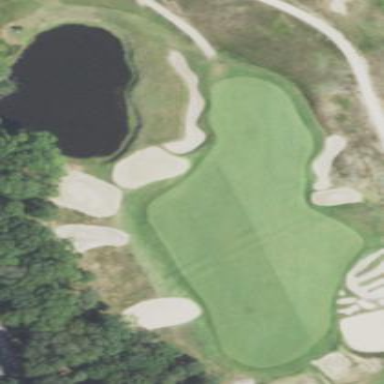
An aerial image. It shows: Rough area on grassy golf course.